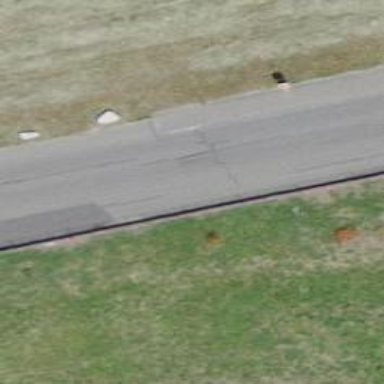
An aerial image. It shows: Residential road with sidewalk on the left side.